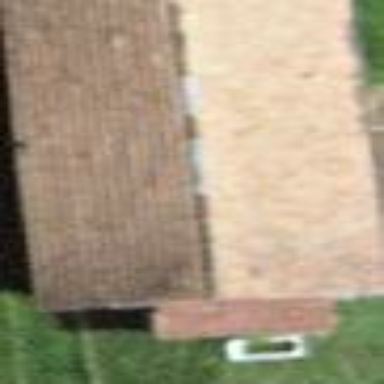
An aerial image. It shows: Barn.